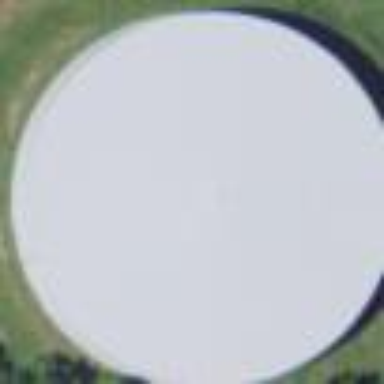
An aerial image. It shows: Storage tank building.